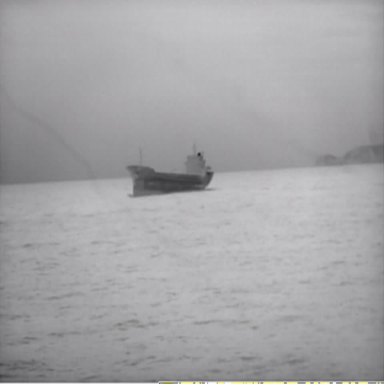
There is a liner in the infrared image.